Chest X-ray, AP view. Patient: 50 years old, sex M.
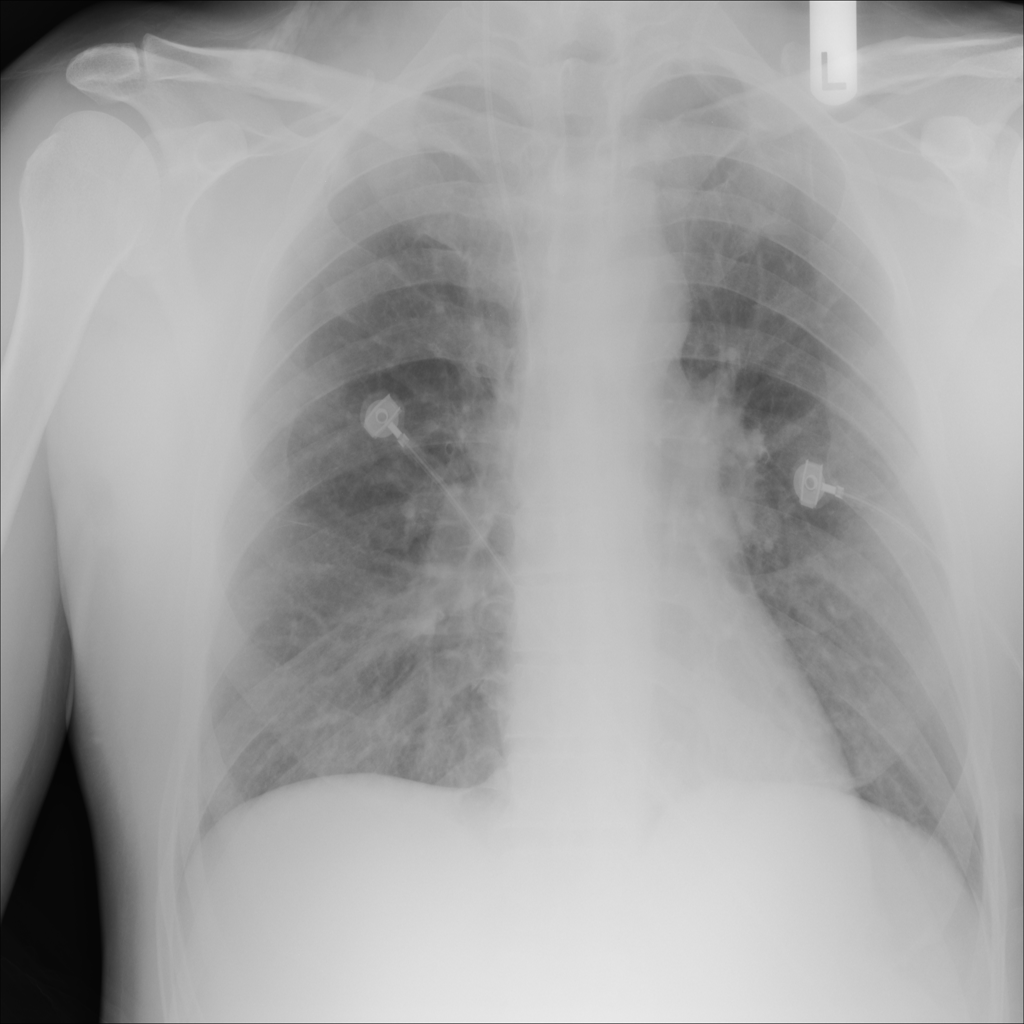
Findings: No Finding